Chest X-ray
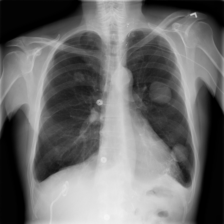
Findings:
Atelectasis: negative
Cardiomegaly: negative
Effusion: positive
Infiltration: negative
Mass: negative
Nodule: negative
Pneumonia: negative
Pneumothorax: positive
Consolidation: negative
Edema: negative
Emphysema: negative
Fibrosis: negative
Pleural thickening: negative
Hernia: negative